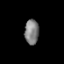
Tissue: prostate
Cell type: Endothelial cells
Senescence score: 0.742
Nuclear area (px): 347
Mean DAPI intensity: 126.821